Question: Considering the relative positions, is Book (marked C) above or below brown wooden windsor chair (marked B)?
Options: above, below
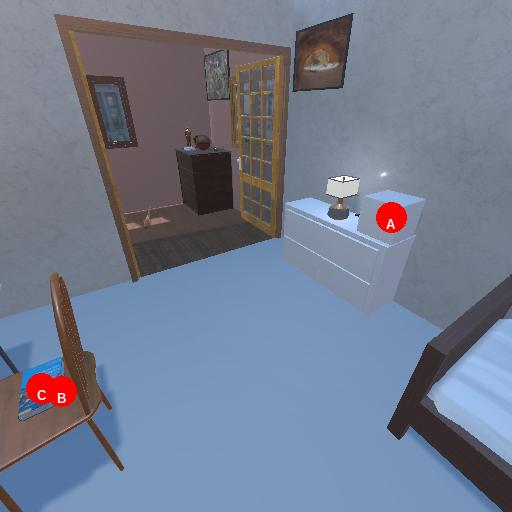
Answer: above